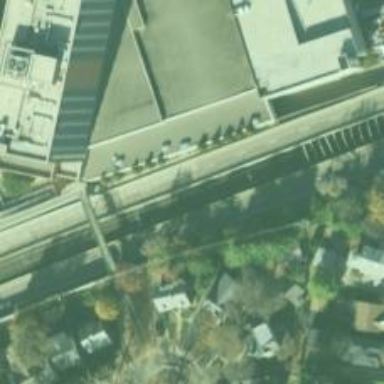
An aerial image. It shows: Light rail railway system with contact lines for electrification.